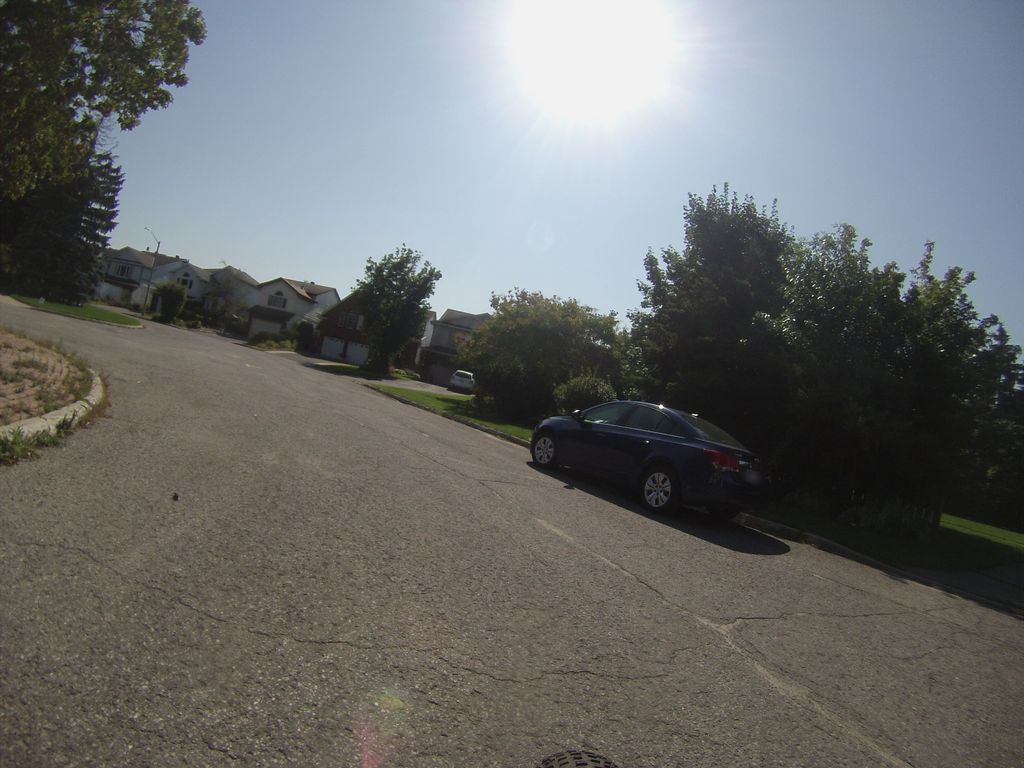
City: ottawa-gatineau